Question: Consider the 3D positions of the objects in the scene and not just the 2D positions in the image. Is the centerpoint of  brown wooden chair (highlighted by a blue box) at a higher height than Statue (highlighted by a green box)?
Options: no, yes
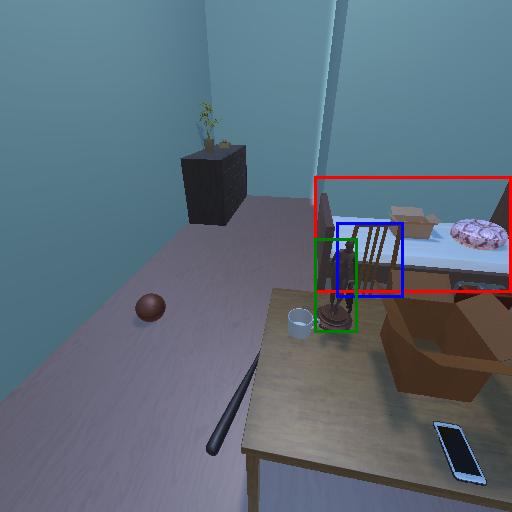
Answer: no